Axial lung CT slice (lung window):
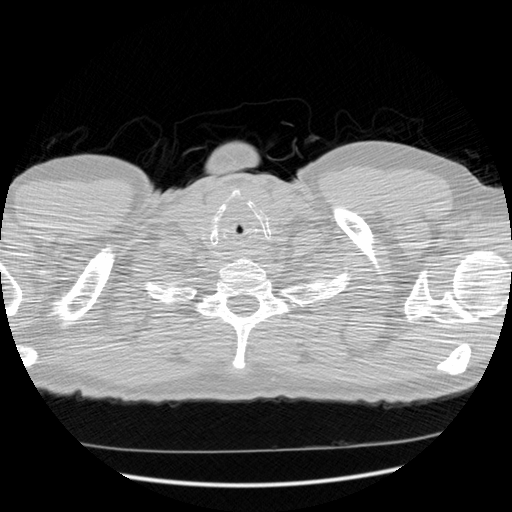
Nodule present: no